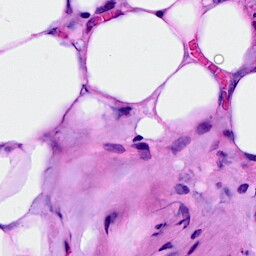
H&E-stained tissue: Breast